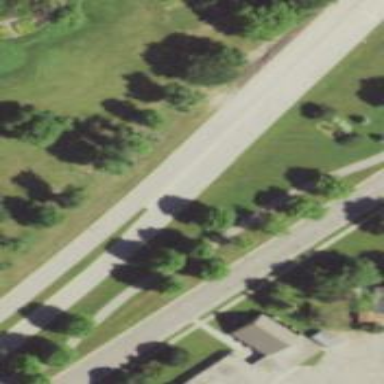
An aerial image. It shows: Median designed for traffic calming.